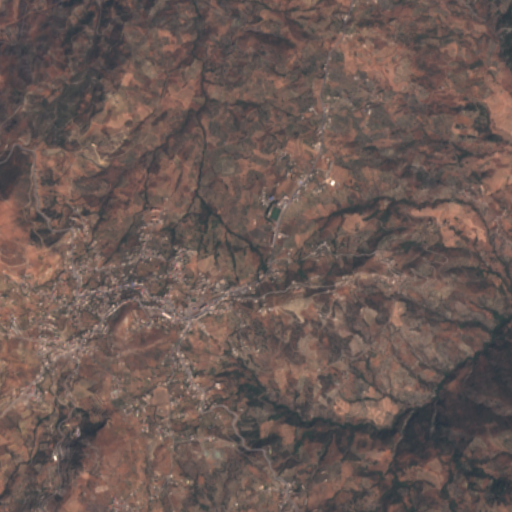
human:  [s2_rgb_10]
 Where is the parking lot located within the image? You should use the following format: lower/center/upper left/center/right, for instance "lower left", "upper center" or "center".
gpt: The parking lot is located in the center left of the image.
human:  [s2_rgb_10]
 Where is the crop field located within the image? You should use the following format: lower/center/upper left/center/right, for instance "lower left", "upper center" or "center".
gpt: There is no crop field in the image.